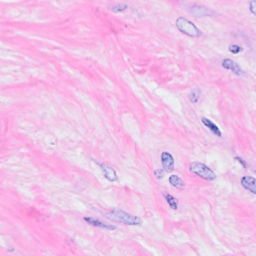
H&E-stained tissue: Breast